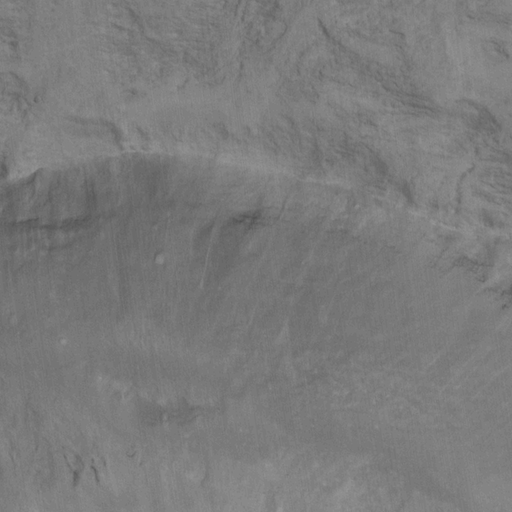
Classes present: Background